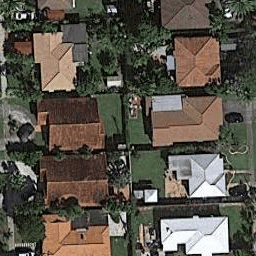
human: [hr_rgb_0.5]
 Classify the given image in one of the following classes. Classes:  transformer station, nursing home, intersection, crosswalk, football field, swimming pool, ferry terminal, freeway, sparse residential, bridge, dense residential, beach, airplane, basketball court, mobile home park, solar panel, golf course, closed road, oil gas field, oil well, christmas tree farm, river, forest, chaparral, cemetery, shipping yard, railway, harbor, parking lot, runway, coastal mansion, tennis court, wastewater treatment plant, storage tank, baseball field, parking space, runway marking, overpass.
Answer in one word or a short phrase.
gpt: dense residential